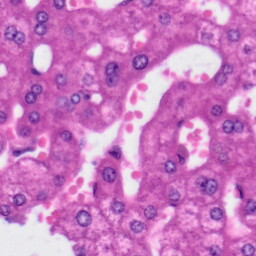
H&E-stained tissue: Liver